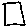
Label: square